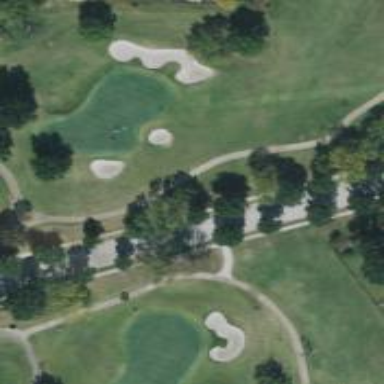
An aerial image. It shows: Footway that also serves as golf cart path.